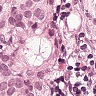
Metastatic tissue present: yes